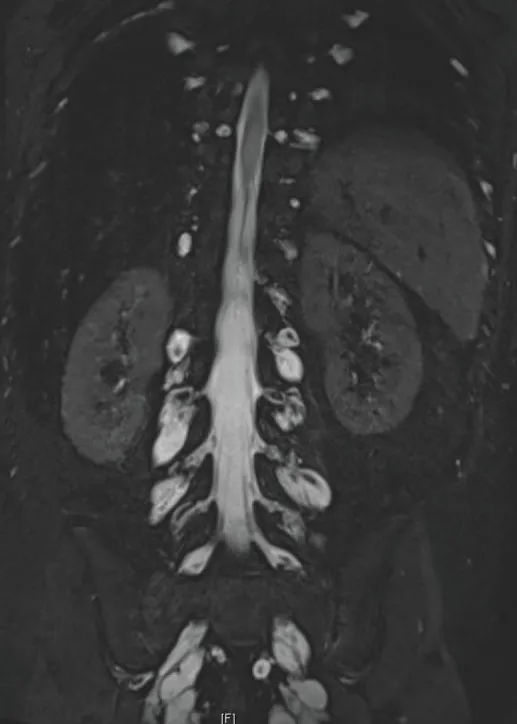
Lumbar neurofibromas: MRI sequence, coronal T2 STIR Gadolinium.
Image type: radiology (mri)